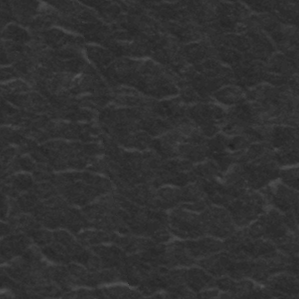
Label: frost